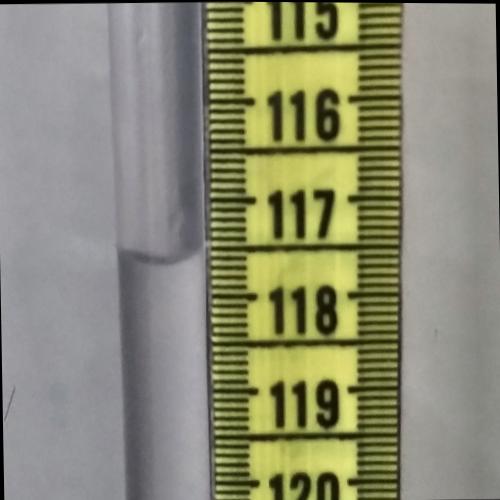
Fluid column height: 117.6 cm